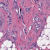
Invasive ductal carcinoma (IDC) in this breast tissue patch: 1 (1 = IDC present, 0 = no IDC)